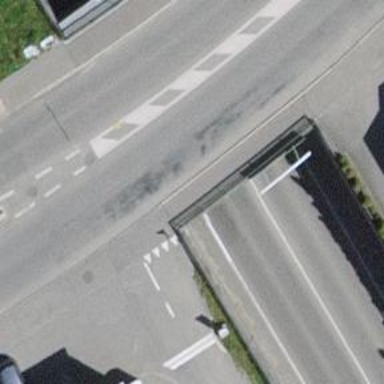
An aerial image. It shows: Asphalt motorway link.